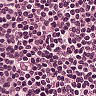
Metastatic tissue present: no